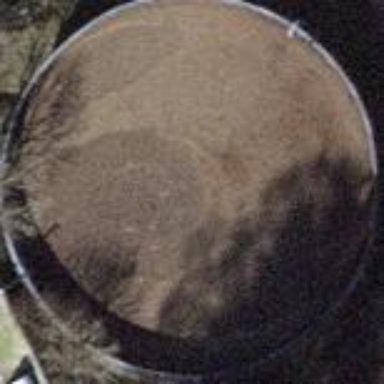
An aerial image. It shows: Silo building with storage tank.